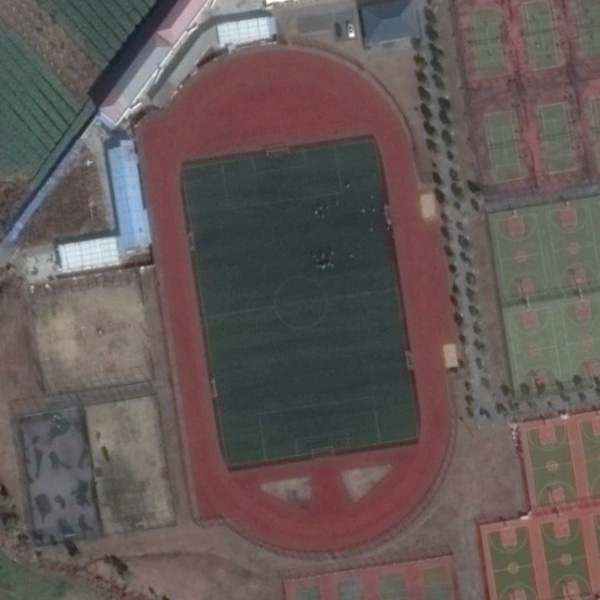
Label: Playground